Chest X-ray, AP view. Patient: 13 years old, sex M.
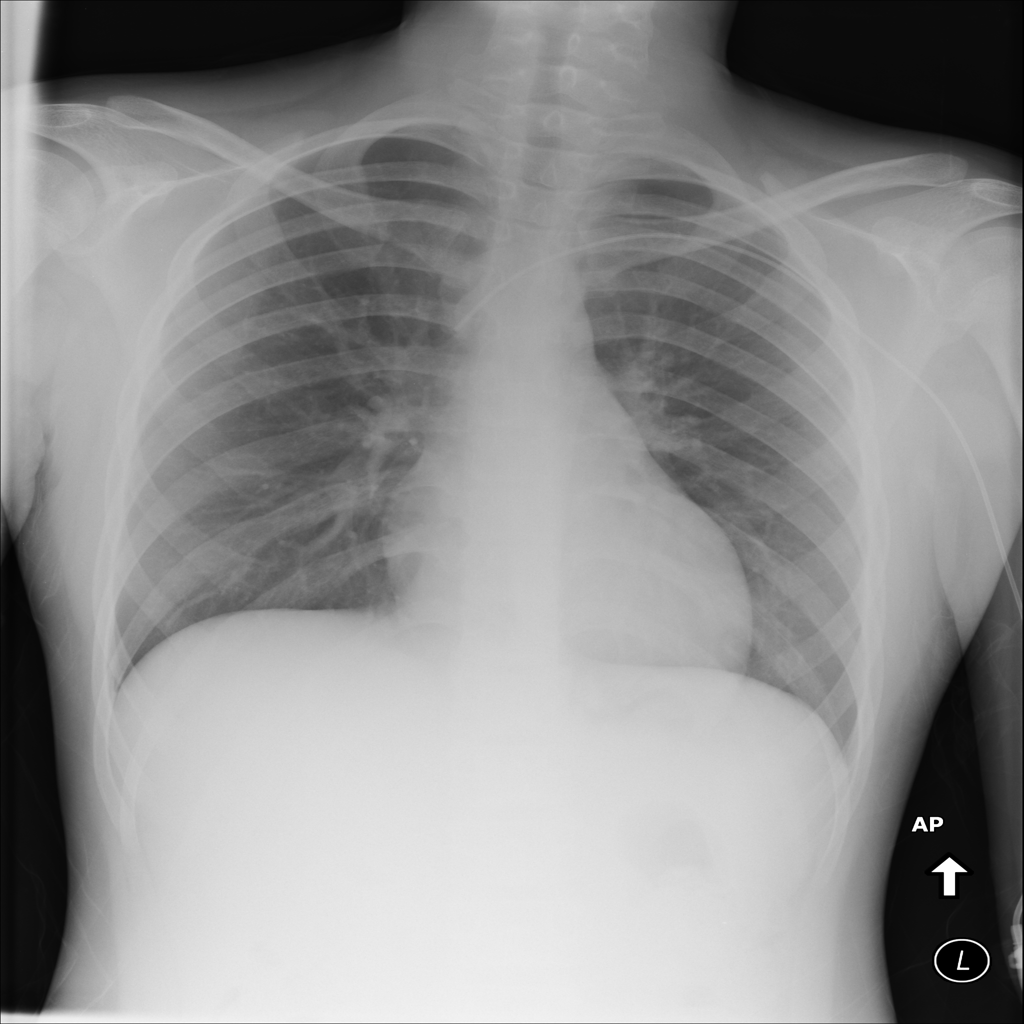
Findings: No Finding